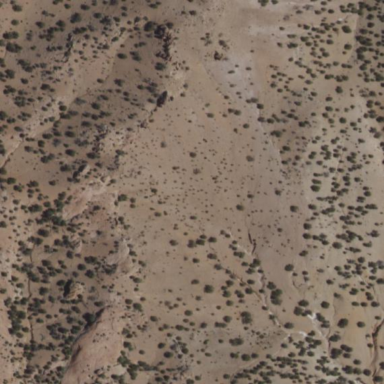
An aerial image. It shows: Landscape of bare rock.